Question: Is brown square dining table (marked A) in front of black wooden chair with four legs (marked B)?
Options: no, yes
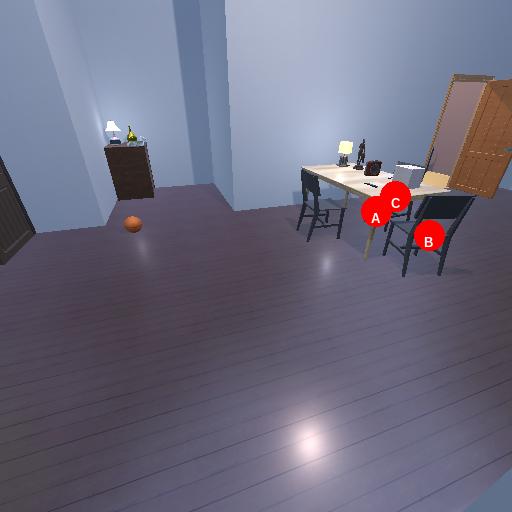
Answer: no